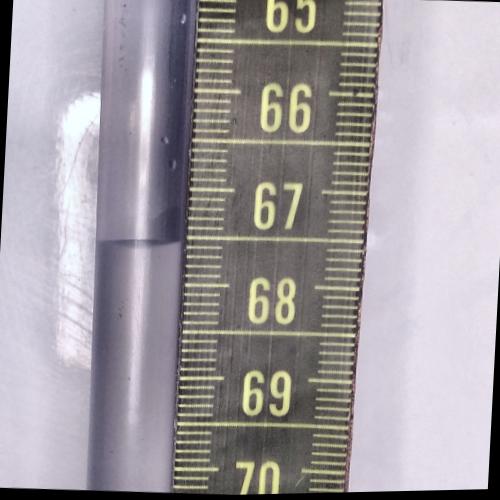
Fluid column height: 67.5 cm